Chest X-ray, PA view. Patient: 20 years old, sex M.
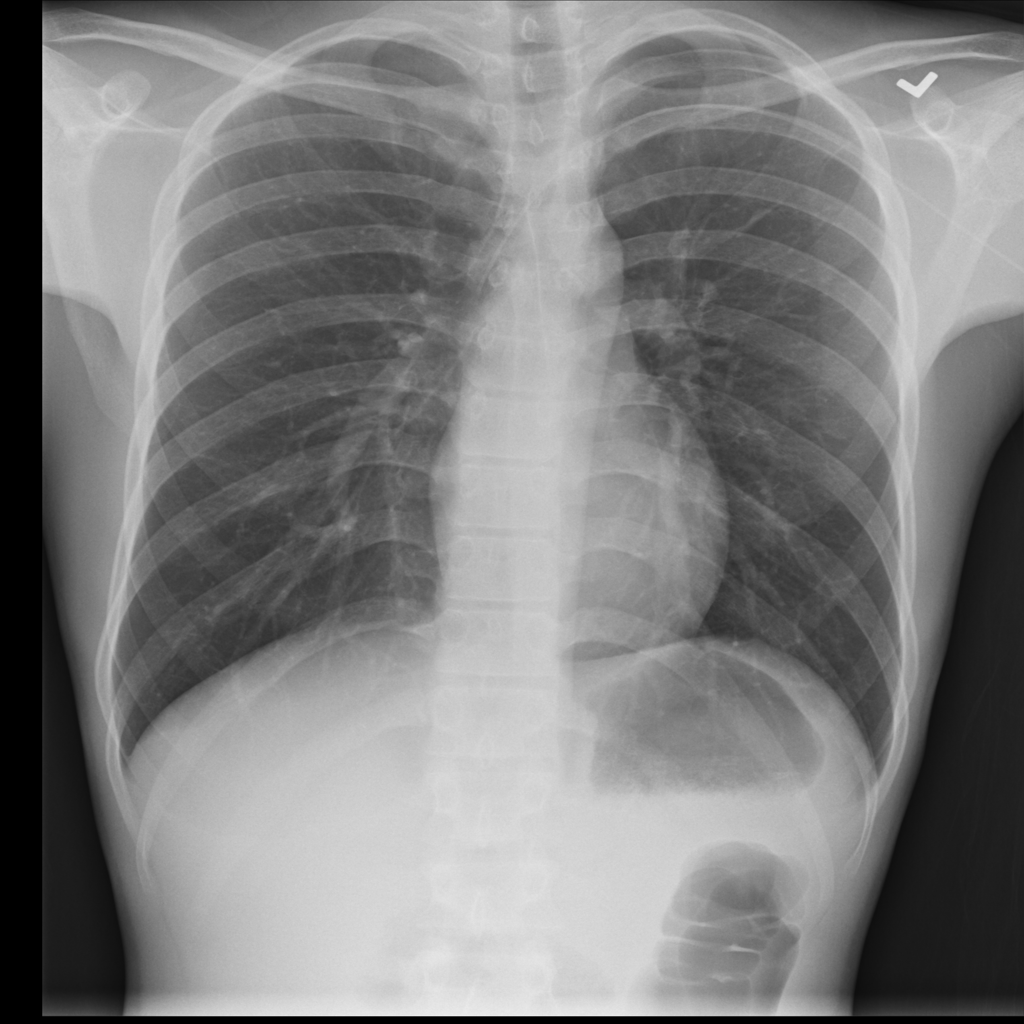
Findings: No Finding